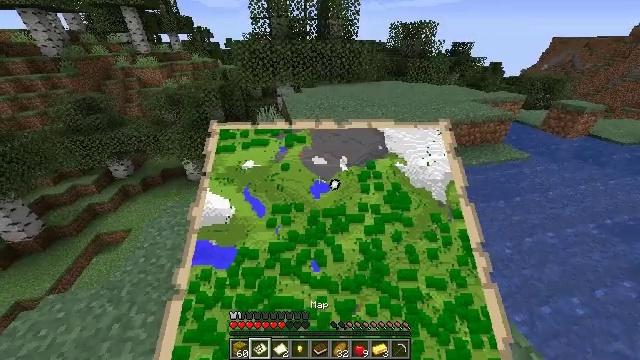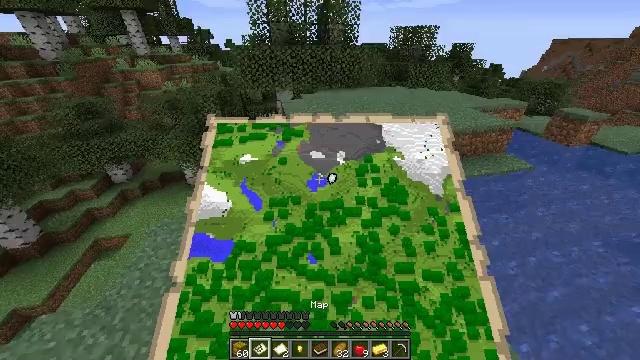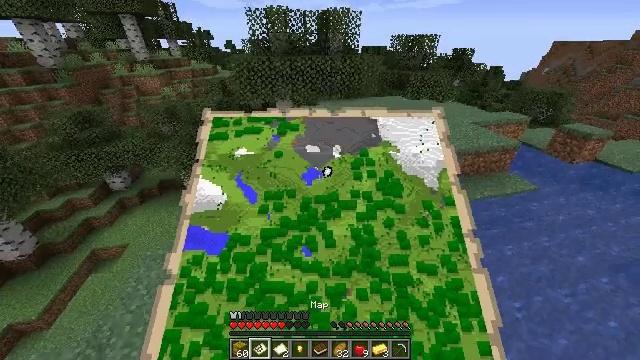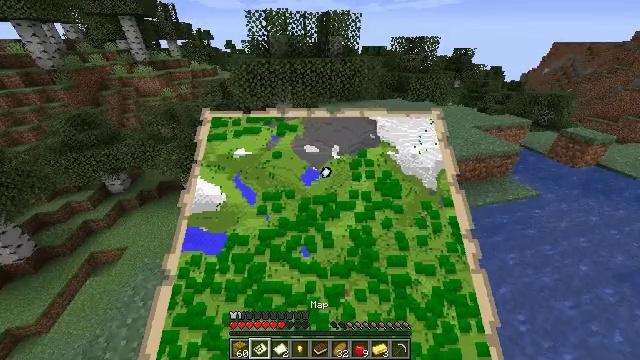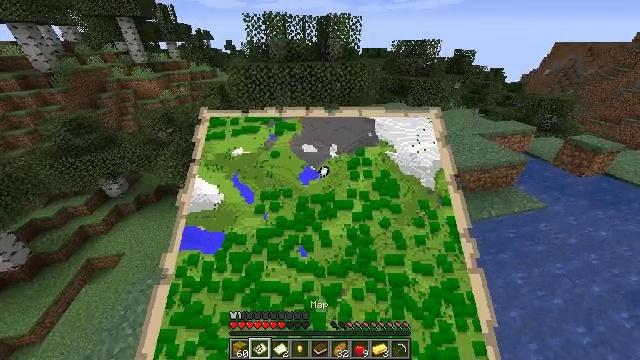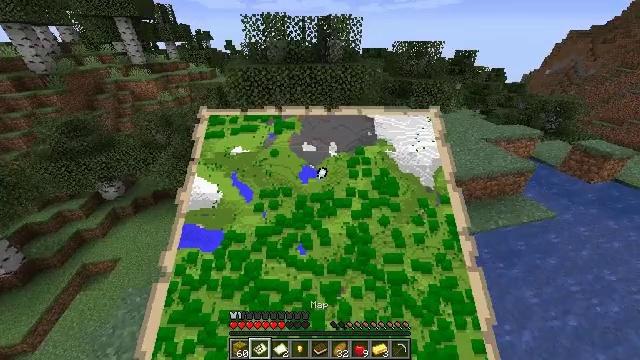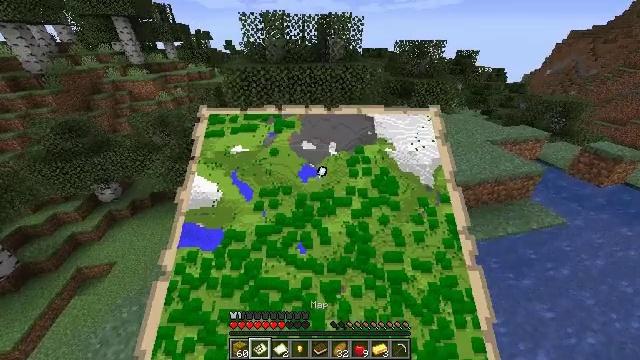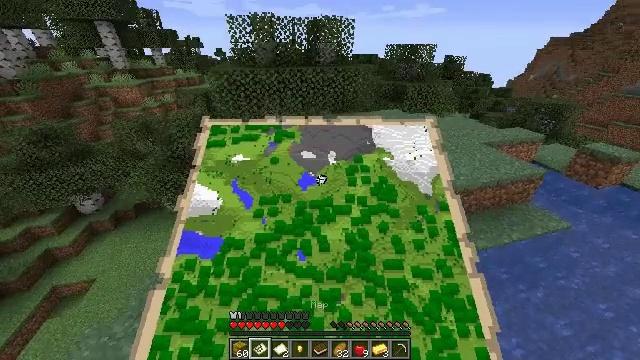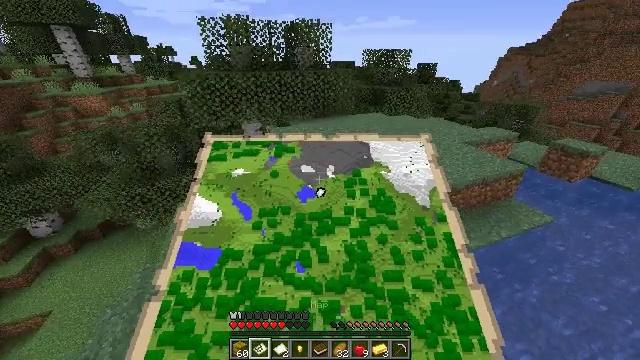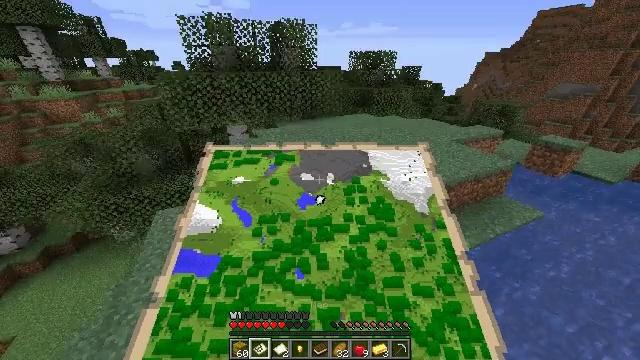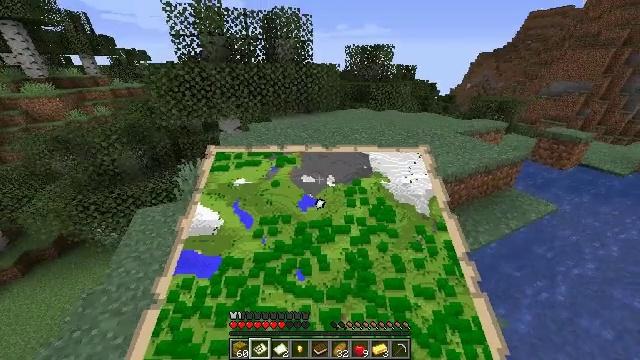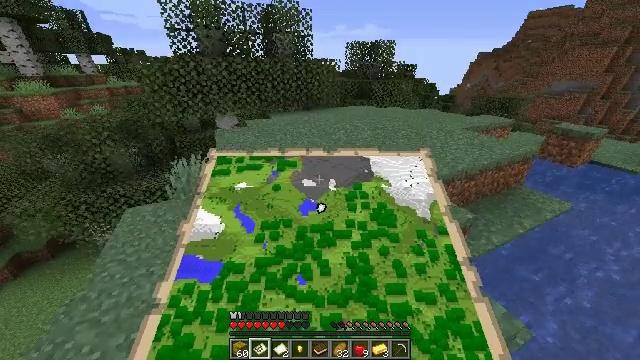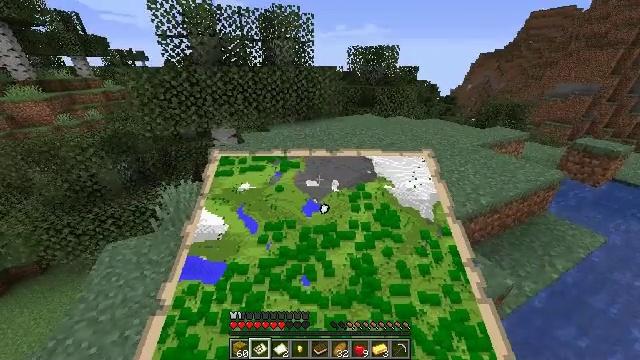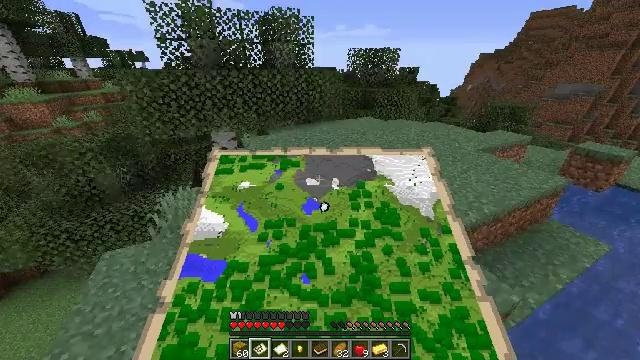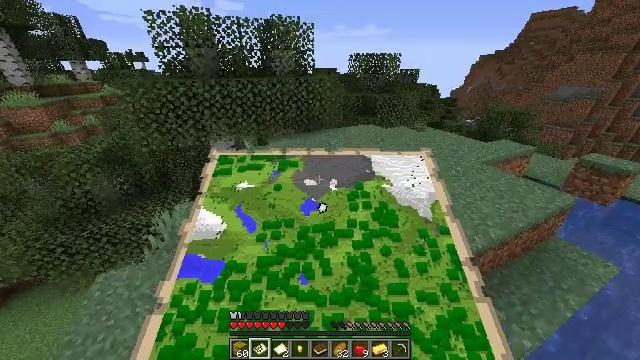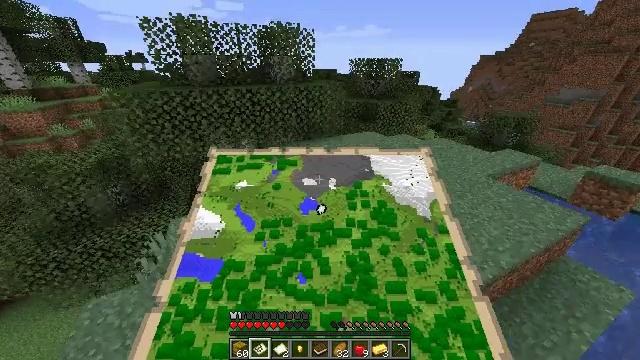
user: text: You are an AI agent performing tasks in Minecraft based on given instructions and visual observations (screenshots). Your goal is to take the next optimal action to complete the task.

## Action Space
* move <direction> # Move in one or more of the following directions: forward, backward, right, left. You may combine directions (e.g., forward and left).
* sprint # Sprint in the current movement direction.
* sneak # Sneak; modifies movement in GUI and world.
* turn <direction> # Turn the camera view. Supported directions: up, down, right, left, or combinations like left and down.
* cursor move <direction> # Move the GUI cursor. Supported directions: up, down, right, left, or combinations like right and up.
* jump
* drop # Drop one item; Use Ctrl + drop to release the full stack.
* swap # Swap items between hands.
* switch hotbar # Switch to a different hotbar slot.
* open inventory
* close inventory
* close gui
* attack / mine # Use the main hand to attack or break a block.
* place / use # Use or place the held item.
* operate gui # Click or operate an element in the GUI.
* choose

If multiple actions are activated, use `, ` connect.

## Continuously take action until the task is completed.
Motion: motion action
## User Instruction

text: Drop a filled map.
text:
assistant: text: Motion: move forward, jump
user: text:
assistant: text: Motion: move forward, jump
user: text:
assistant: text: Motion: move forward, jump
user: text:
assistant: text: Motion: move forward, jump
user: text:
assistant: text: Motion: move forward, jump
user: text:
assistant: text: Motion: move forward, jump
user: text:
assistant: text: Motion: move forward, turn right and up, jump
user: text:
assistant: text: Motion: move forward, turn right and up, jump
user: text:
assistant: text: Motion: move forward, turn right and up, jump
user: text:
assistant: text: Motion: move forward, turn right, jump
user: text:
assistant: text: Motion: move forward, jump
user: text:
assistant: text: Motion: move forward, jump
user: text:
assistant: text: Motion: move forward, jump
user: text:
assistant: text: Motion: move forward, jump
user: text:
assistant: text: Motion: move forward, jump
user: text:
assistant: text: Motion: move forward, jump
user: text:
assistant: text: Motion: move forward, jump
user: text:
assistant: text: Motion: move forward, jump
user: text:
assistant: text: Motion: move forward, turn right, jump
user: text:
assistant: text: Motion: move forward and move right, turn right, jump
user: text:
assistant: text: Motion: move forward and move right, turn right, jump
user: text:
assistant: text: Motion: move forward and move right, turn right, jump
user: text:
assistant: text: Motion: move forward and move right, jump
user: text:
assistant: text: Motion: move forward and move right, jump
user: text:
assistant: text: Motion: move forward and move right, jump
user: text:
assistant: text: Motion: move forward and move right, jump
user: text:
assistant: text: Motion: move forward and move right, jump
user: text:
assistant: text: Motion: move forward and move right, jump
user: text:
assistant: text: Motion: move forward and move right, turn left, jump
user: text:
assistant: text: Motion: move forward and move right, turn left